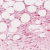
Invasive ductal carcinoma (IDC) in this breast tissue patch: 0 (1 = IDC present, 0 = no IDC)